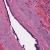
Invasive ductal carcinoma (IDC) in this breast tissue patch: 0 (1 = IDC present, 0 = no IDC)